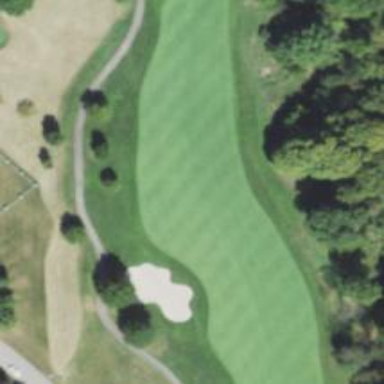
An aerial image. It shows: View of golf hole.